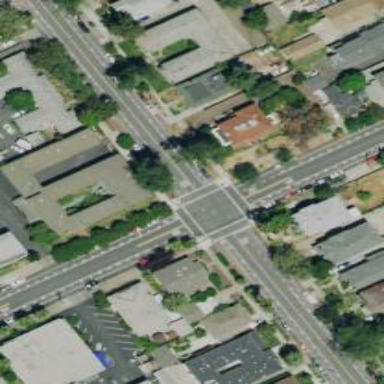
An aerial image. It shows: Marked footway crossing with lines.